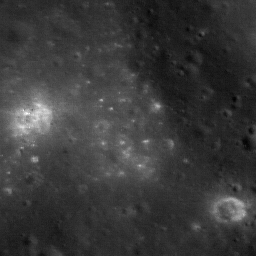
Host type: background_regolith
Lunar coordinates: latitude nan, longitude nan